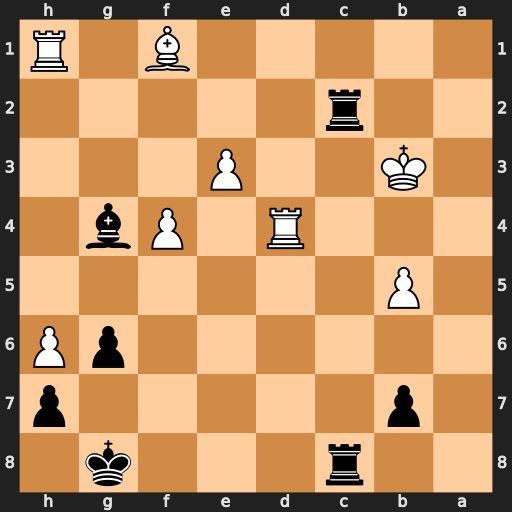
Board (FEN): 2r3k1/1p5p/6pP/1P6/3R1Pb1/1K2P3/2r5/5B1R
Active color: b
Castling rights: -
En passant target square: -
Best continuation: Be6+ Ka4 b6